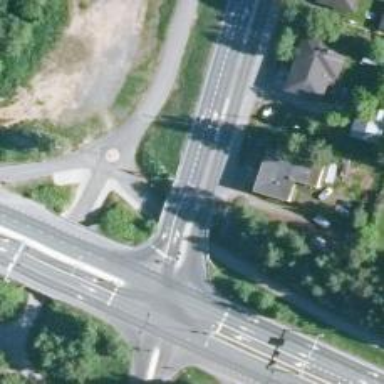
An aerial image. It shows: Asphalt cycleway.